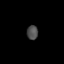
Tissue: lung
Cell type: Epithelial cells
Senescence score: 0.1757
Nuclear area (px): 154
Mean DAPI intensity: 77.39